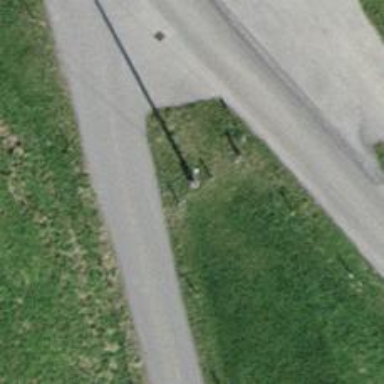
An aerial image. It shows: Power pole.